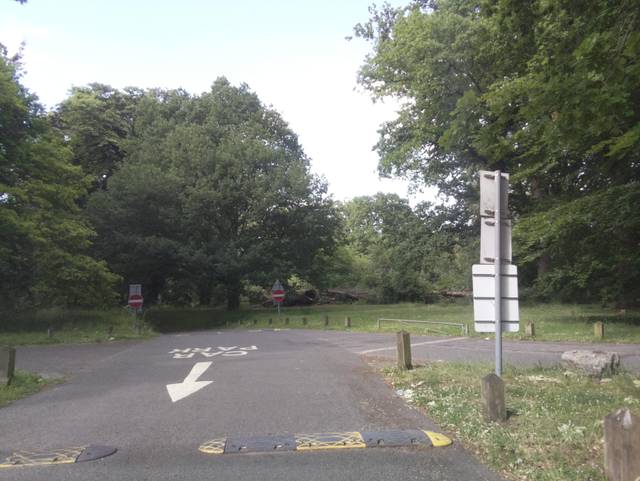
Region: United Kingdom
Coordinates: 51.269, 0.5397